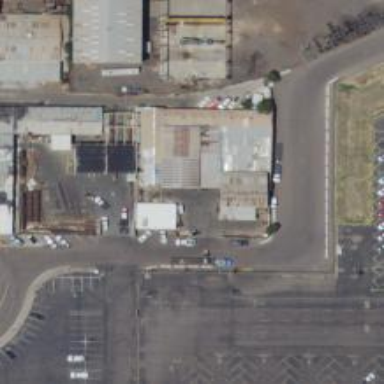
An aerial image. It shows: Industrial building.